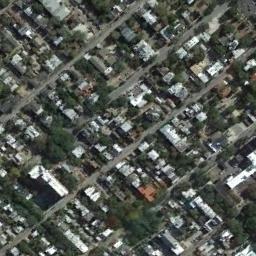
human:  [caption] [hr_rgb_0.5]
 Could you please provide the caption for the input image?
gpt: There are trees all around the house .

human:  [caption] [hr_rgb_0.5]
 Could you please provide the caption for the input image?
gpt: The dense residential is next to the road and some trees .

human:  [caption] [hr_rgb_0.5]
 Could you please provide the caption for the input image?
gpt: There are many roads and neatly arranged houses and trees in densely populated areas .

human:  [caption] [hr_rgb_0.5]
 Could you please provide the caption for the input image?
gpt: A dense residential area has lots of trees and houses arranged neatly and some roads go through the residential area .

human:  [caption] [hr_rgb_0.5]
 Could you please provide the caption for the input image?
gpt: There are many white houses with green trees around on dense residential area .